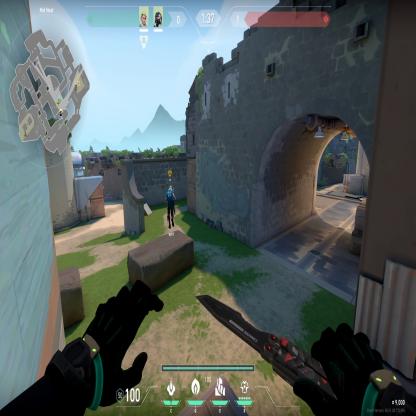
Label: teammate